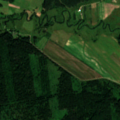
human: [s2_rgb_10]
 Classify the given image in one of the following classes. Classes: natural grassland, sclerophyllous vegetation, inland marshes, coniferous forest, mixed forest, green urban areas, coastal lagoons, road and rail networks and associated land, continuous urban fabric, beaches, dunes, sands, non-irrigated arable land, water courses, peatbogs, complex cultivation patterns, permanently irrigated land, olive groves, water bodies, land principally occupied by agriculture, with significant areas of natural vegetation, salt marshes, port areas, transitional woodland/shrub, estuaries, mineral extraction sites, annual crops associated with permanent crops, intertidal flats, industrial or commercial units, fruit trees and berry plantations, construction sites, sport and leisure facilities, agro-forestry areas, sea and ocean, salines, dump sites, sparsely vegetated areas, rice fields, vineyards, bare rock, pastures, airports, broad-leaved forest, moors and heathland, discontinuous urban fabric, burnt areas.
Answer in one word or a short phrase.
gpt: non-irrigated arable land, pastures, complex cultivation patterns, land principally occupied by agriculture, with significant areas of natural vegetation, broad-leaved forest, coniferous forest, mixed forest, transitional woodland/shrub